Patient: sex M, age 47
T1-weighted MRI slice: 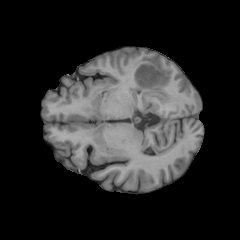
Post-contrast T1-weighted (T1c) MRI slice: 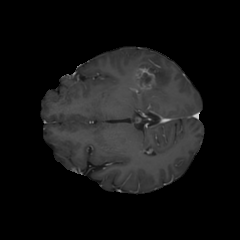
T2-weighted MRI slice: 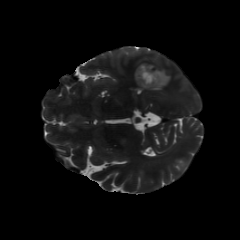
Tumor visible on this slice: yes
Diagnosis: Glioblastoma, IDH-wildtype
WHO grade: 4